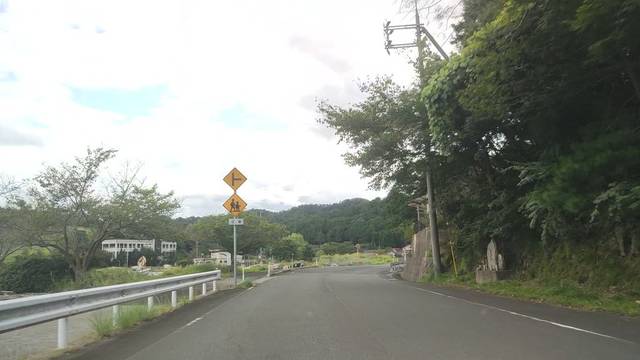
Region: Japan
Coordinates: 35.63, 134.888